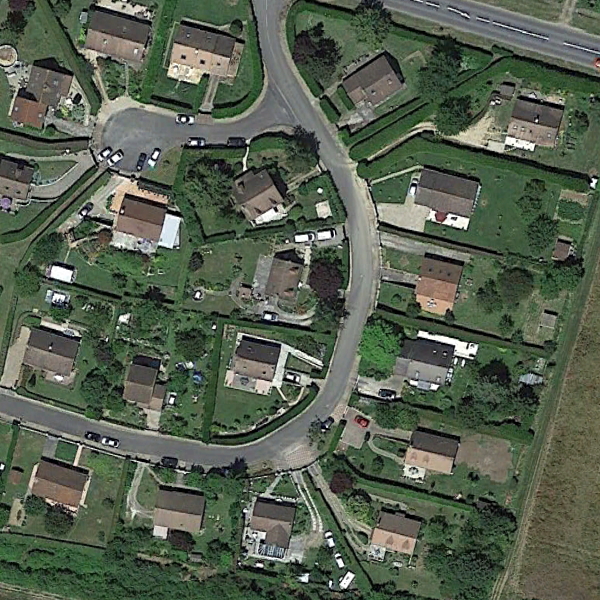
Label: MediumResidential